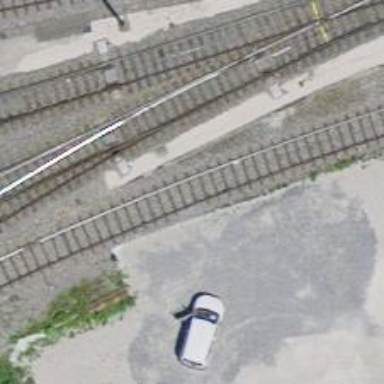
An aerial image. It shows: Railway yard used for servicing trains.